Question: I'm folowing <URL> tutorial for making a footer but the result is not as expected:

My html and css are in this <URL>
or below:
'''
<body>
<div class="wrapper">
<div id="container">
<div id="header">
<div class="wrap">
<div id="menuProfile">
<div id="logotext">K-Panel &bull; Kerio Tools Management</div>
</div>
</div>
</div>
<div class="fix"></div>
<div id="subheader">
<div id="submenu" class="wrap">
<div id="logocliente">
<a href="<?php echo $this->baseUrl(); ?>/"><img height="50"
id="logoIscrittoTestata"
src="<?php echo $this->baseUrl(); ?>/KPanel_logo_2014_58x224.png"></a>
</div>
</div>
</div>
<div class="fix separatore"></div>
<div id="page">
<div id="right">
</div>
</div>
<div id="push"></div></div>
<div id="footer">
<strong>Freelands</strong> > Via Emilia Ponente, 479, 40132 Bologna (Italy) > Tel <PHONE> > Fax +39 051 729153 > C.F. e P.IVA <PHONE> > <a
id="footerEmailAzienda" href="mailto:info@freelands.it">info@freelands.it</a>
</div>
'''
CSS:
'''
html,body,div,span,applet,object,iframe,h1,h2,h3,h4,h5,h6,p,blockquote,pre,a,abbr,acronym,address,big,cite,code,del,dfn,em,font,img,ins,kbd,q,s,samp,small,strike,strong,sub,sup,tt,var,b,u,i,center,dl,dt,dd,ol,ul,li,fieldset,form,label,legend,table,caption,tbody,tfoot,thead,tr,th,td
{
margin: 0;
padding: 0;
border: 0;
outline: 0;
font-size: 100%;
vertical-align: middle;
background: transparent;
}
body {
font-family: Helvetica, Verdana, Arial, Tahoma;
font-size: 11px;
line-height: 1;
text-align: center;
color: #404040;
}
html,body {
height: 100%;
margin: 0px;
}
#container {
min-height: 100%;
height: auto !important;
height: 100%;
margin: 0 auto -50px;
}
#footer {
background-color: #0082C0;
color: #FFFFFF;
padding-top: 15px;
}
* {
margin: 0;
}
body, html {
width: 100%;
height: 100%;
font-size: 16px;
font-family: calibri, gill sans, arial;
}
.wrapper {
min-height: 100%;
height: auto !important;
height: 100%;
margin: 0 auto -35px; /* the bottom margin is the negative value of the footer's height */
}
.footer, .push {
height: 35px; /* .push must be the same height as .footer */
}
#footer{
font-size: 12px;
font-family: calibri, gill sans, arial;
color: black;
text-align: center;
width: 100%;
}
#header{
display:block;
clear:both;
margin-top:20px;
}
'''
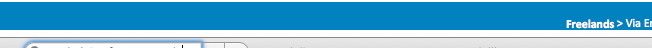
Answer: You need to add a 'position:fixed;' to the footer to stay it fixed. To make it stay at the bottom, add a 'bottom:0;'
<URL>
'''
#footer{
font-size: 12px;
font-family: calibri, gill sans, arial;
color: black;
text-align: center;
width: 100%;
position:fixed;
bottom:0px;
}
'''
Hope this helps.